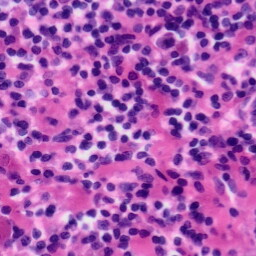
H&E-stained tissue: Tonsil